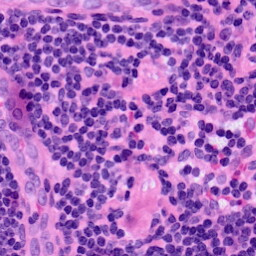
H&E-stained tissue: LymphNode